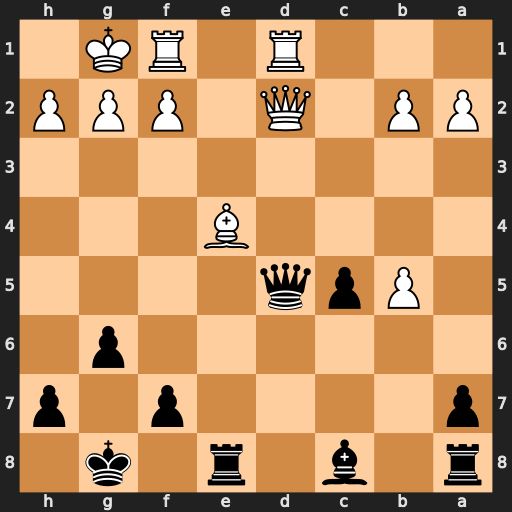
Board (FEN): r1b1r1k1/p4p1p/6p1/1Ppq4/4B3/8/PP1Q1PPP/3R1RK1
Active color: b
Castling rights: -
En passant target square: -
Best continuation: Qxd2 Rxd2 Rxe4 Rd8+ Kg7